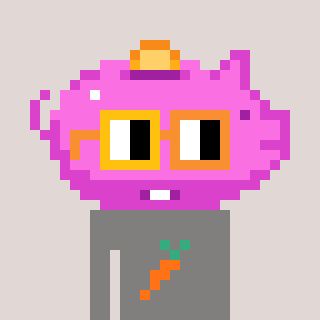
a pixel art character with square yellow and orange glasses, a piggybank-shaped head and a bluegrey-colored body on a warm background